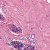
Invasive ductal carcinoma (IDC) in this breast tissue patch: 0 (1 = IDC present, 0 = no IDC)